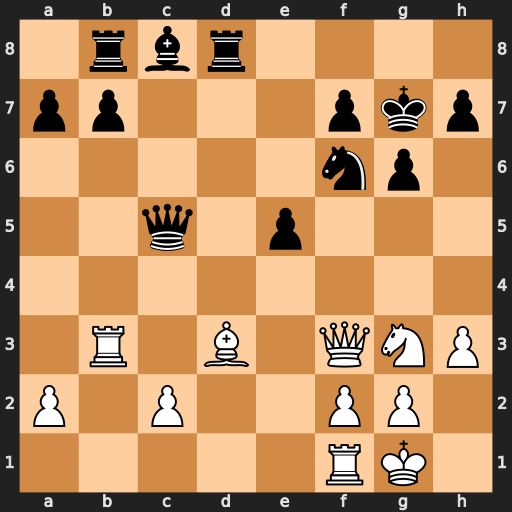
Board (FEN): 1rbr4/pp3pkp/5np1/2q1p3/8/1R1B1QNP/P1P2PP1/5RK1
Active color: w
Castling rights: -
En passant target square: -
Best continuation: Qxf6+ Kxf6 Ne4+ Kg7 Nxc5